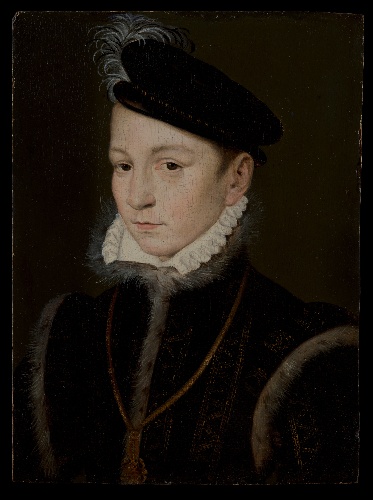
Title: Charles IX (1550–1574), King of France
Artist: François Clouet
Artist bio: French, painted shortly after 1561
Object type: Painting
Classification: Paintings
Medium: Oil on wood
Dimensions: 12 3/8 x 9 in. (31.4 x 22.9 cm)
Department: European Paintings
Credit line: The Friedsam Collection, Bequest of Michael Friedsam, 1931
Accession year: 1932
Repository: Metropolitan Museum of Art, New York, NY
Tags: Charles IX|Kings|Men|Portraits